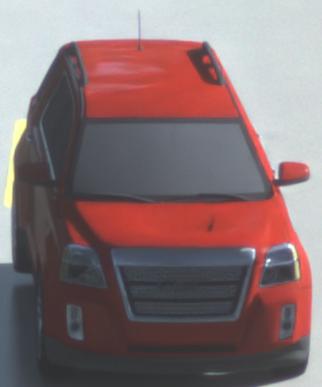
Make: GMC
Model: Terrain
Detailed model: Gen. 1
Model produced from: 2009
Model produced until: 2017
Doors: 5
Color: red
Road condition: wet road
Daytime: morning or afternoon
Contrast: low contrast